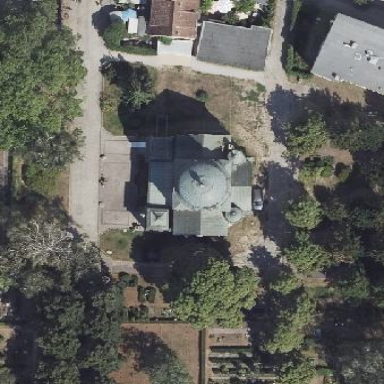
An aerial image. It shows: Chapel that serves as place of worship.